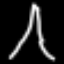
Label: The Eiffel Tower